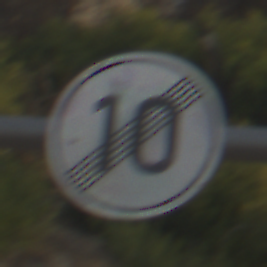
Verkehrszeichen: EndeGeschwindigkeit10
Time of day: SunriseSunset
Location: Outdoor (Nature)
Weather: PartlyCloudy
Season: NotSpecified
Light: Natural